Question: Count the number of objects in the diagram.
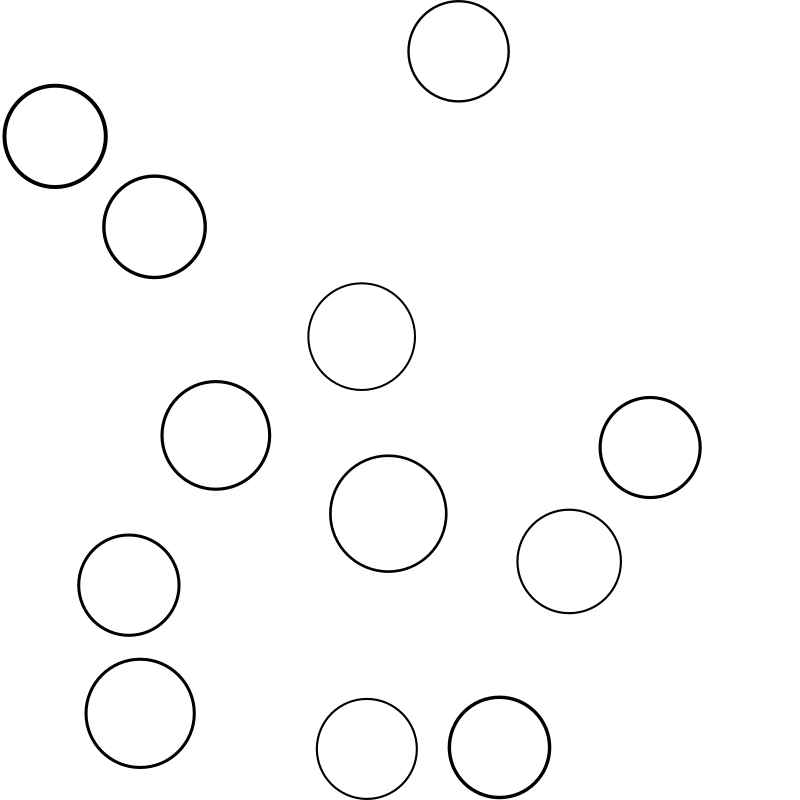
Answer: 12